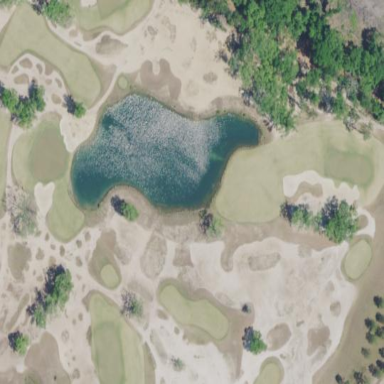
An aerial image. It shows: Water hazard in golf course. The hazard is natural water feature.